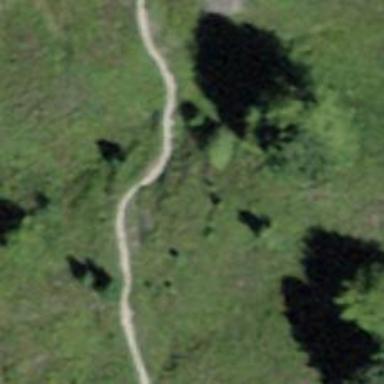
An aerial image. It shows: Path with grade 2 track type.